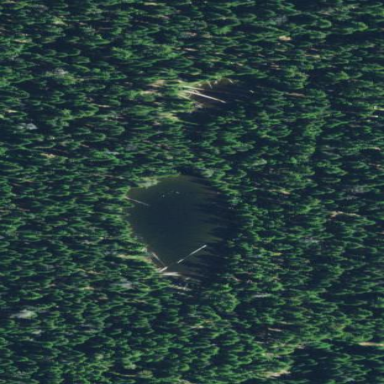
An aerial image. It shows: Peaceful pond surrounded by nature.